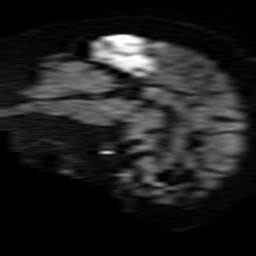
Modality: TRACE
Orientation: sagittal
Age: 74
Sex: female
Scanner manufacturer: philips
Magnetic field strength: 1.5 T
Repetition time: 3.54 s
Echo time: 0.09411 s